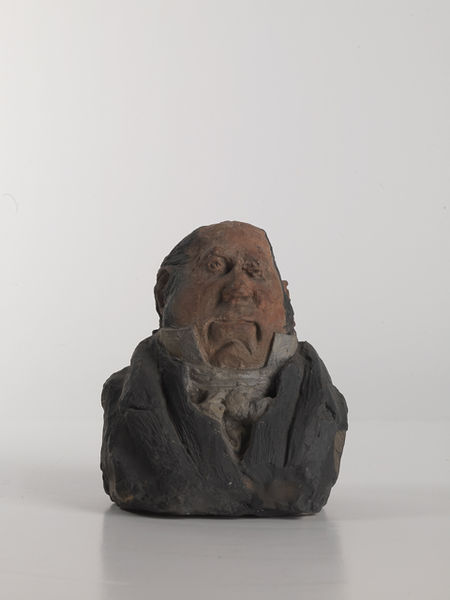
Titel: Félix Barthe
Künstler: Honoré Daumier
Standort: Karlsruhe
Institution: Staatliche Kunsthalle Karlsruhe
Schlagwörter: blau, kopf, mann, schatten, weiß, braun, bunt, grau, haar, holz, mund, nase, ohr, schwarz, stirn, rot, schleife, alt, anzug, hemd, jacke, richter, arme, augen, falten, gesicht, kragen, stein, hals, herr, portrait, porträt, auge, figur, haare, mantel, adel, kinn, lippen, ohren, rosa, schultern, keramik, skulptur, ton, wangen, hart, schwer, kahl, klein, frack, karikatur, dick, falte, krawatte, grübchen, büste, glatze, halstuch, bildhauerei, plastik, wange, jackett, oberkörper, revers, weste, bemalt, fett, torso, plastisch, mundwinkel, witzig, stehkragen, mürrisch, halbglatze, kotletten, daumier, schnitzerei, biedermeier, kaputt, doppelkinn, kartoffel, venus, kin, opa, haarlos, gebrannt, primitiv, beamter, glaze, anwalt, professor, tin, jackke, schmutzig, beinlos, knollnase, tonfigur, jurist, abgebrochen, koten, nzug, knollennase, antrazit, bust, glatte, schultern#, braun antrazit, kuhliöo, klops, kinm